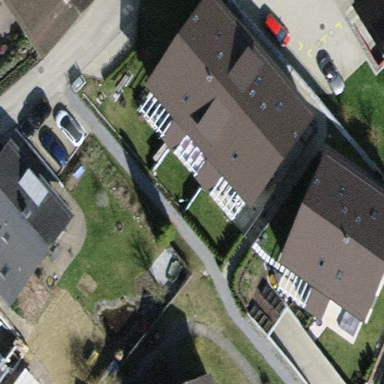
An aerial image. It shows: Building.